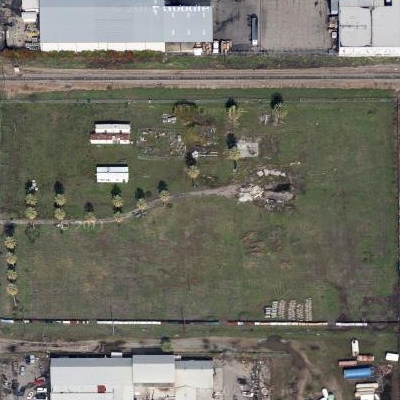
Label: aGrass